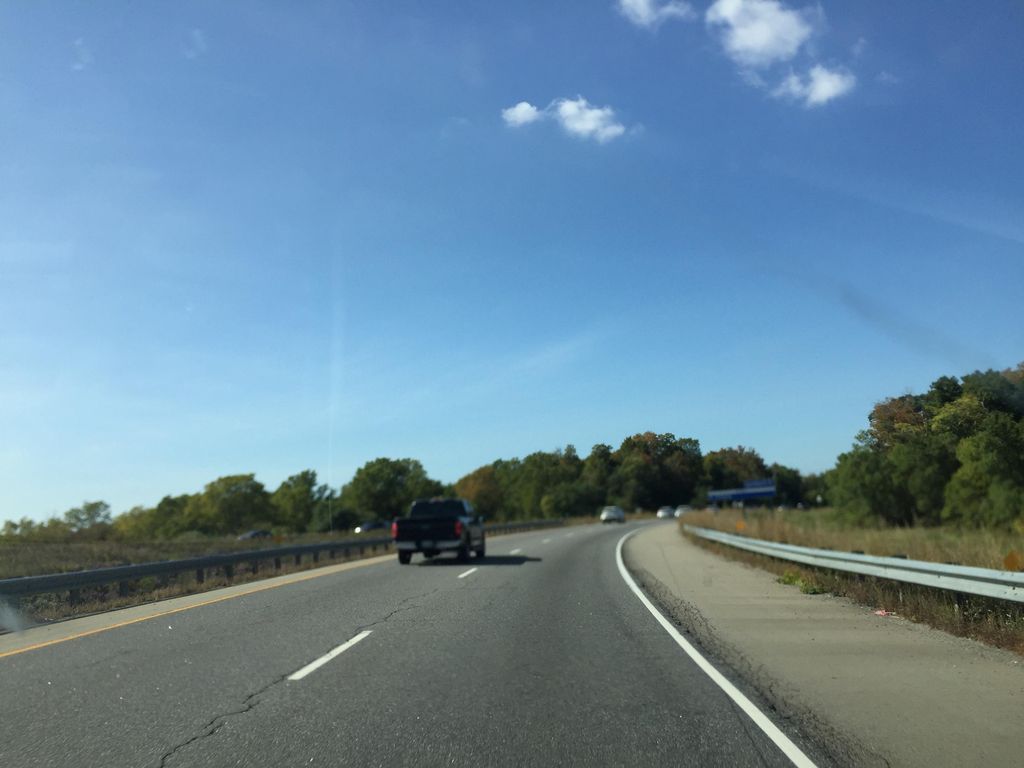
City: kitchener-waterloo